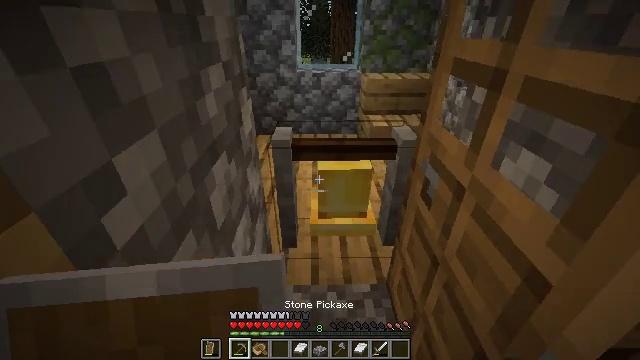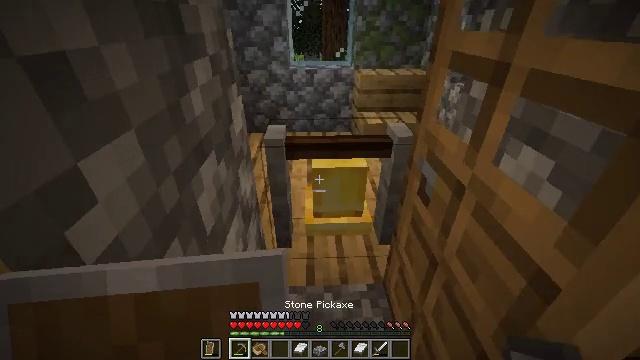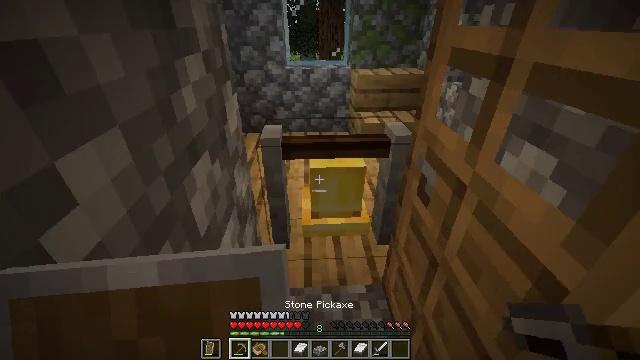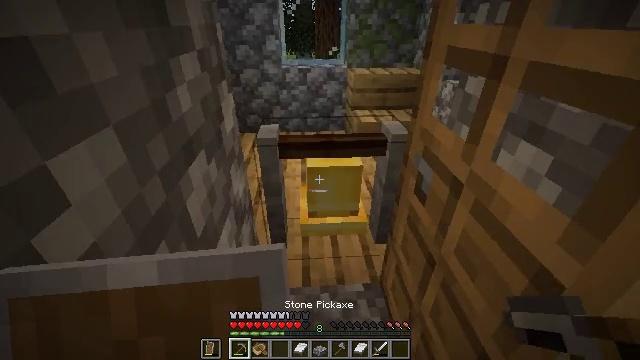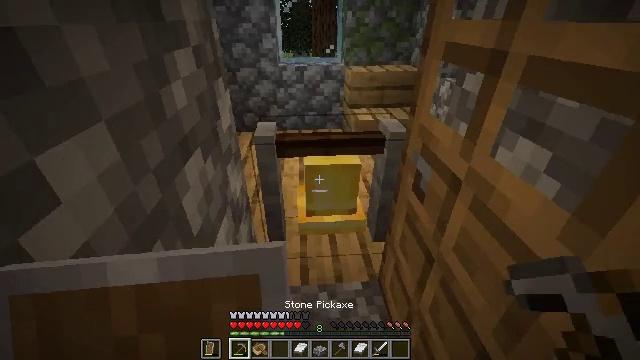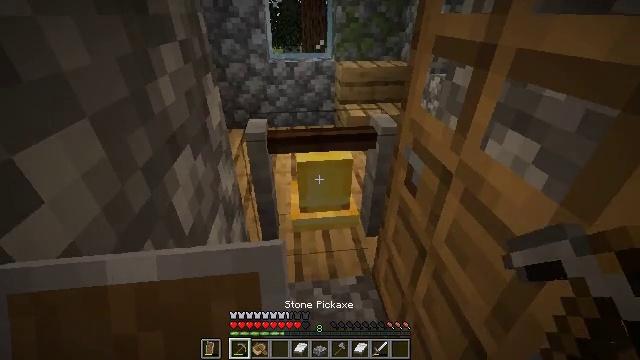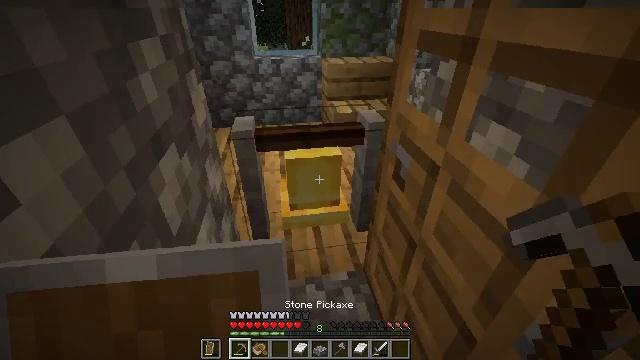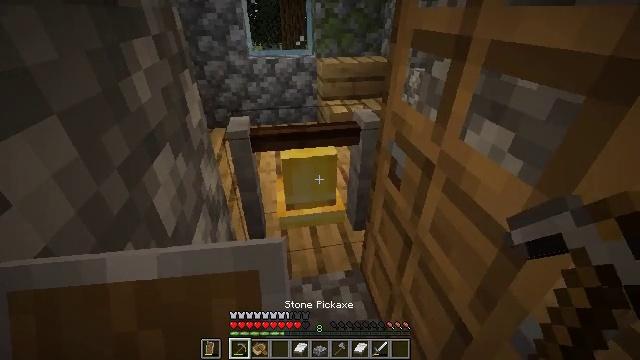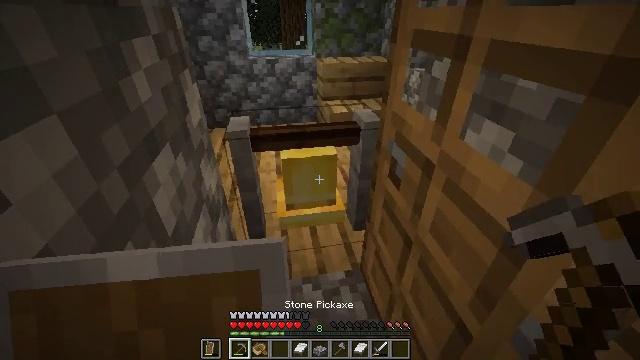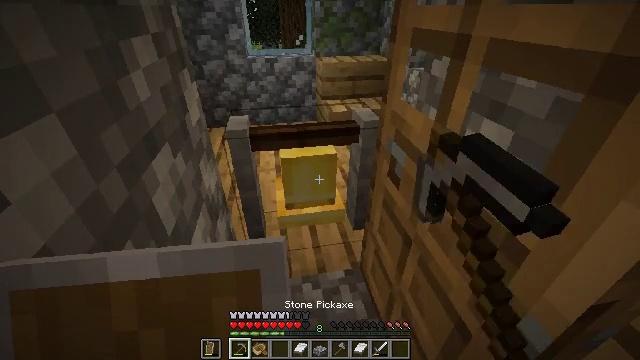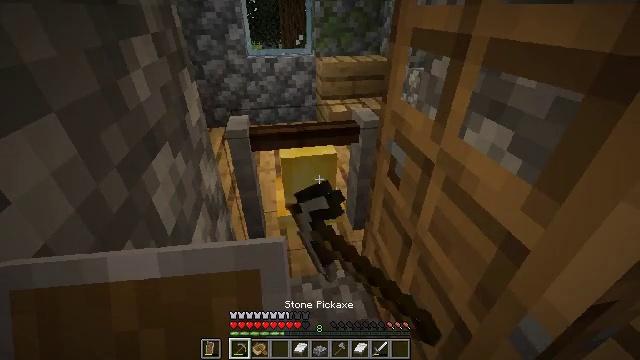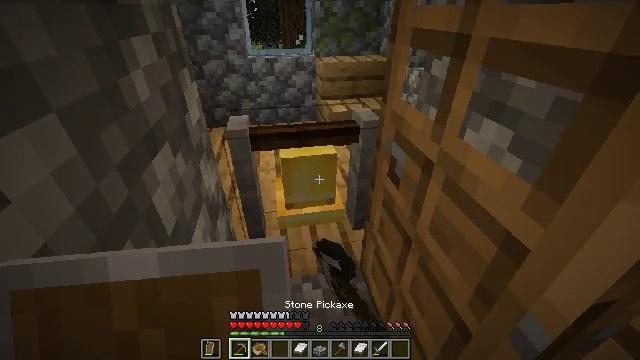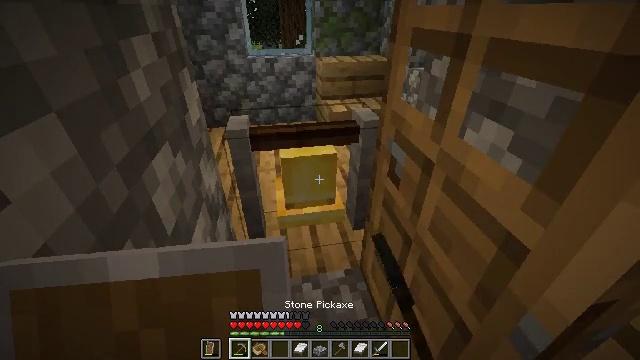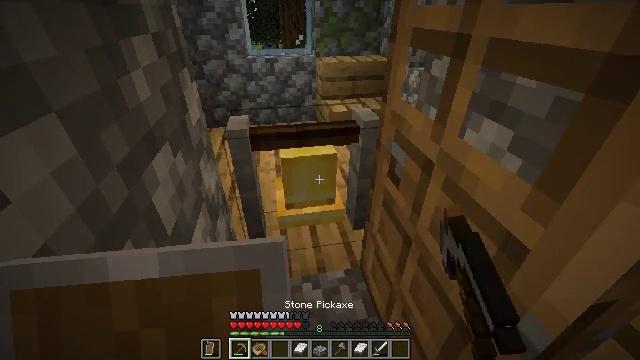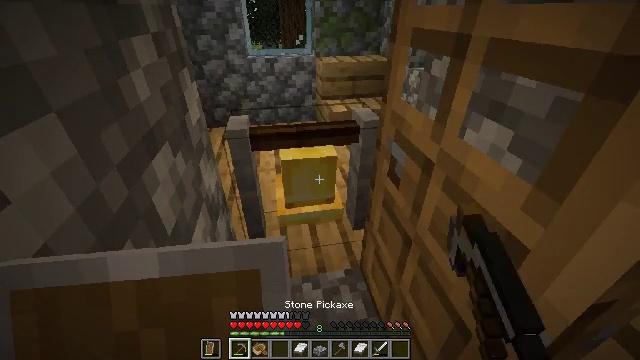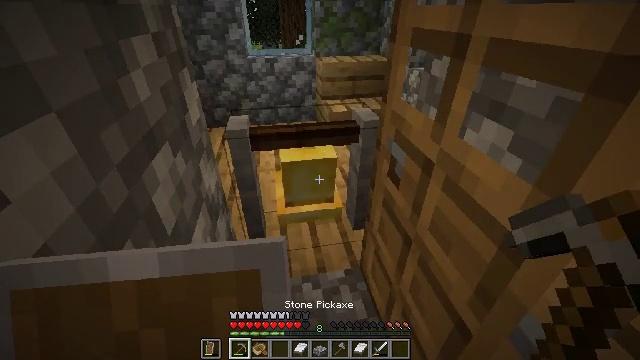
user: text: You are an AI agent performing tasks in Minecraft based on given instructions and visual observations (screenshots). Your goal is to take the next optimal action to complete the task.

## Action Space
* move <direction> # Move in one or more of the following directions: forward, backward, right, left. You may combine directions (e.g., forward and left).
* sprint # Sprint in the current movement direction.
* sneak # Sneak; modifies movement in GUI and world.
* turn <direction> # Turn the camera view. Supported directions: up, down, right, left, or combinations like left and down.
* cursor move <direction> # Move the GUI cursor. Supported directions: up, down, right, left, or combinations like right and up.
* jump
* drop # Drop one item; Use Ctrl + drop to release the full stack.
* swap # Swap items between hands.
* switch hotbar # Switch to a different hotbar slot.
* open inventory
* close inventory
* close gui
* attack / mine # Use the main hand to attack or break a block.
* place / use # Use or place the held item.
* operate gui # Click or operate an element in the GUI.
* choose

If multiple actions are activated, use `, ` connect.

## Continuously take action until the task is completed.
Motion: motion action
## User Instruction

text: Collect the bell.
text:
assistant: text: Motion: turn right
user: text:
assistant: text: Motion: no_op
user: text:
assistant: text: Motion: no_op
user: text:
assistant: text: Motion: no_op
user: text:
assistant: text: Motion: turn right
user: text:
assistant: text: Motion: turn right
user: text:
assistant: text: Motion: turn right
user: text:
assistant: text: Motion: use / place
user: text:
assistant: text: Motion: use / place
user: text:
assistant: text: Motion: use / place
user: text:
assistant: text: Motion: no_op
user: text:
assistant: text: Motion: no_op
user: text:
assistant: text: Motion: no_op
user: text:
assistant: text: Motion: no_op
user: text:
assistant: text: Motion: no_op
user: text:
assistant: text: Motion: no_op
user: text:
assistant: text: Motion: no_op
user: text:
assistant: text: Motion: no_op
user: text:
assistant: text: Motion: no_op
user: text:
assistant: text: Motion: no_op
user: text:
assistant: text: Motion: turn left and up
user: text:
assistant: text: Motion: turn left and up
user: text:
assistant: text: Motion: turn left and up
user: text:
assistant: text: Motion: turn left and up
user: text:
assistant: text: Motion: turn left and up
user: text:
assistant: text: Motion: no_op
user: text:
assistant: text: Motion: no_op
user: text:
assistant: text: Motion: no_op
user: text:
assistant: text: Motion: no_op
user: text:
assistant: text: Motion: no_op